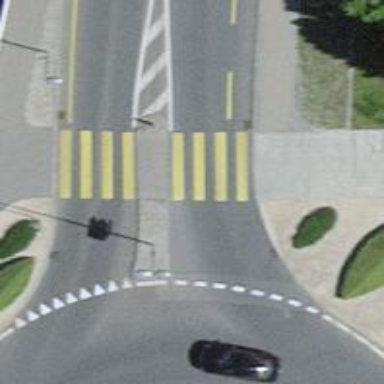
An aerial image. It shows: Zebra crossing on the road.